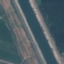
Land use / land cover: River